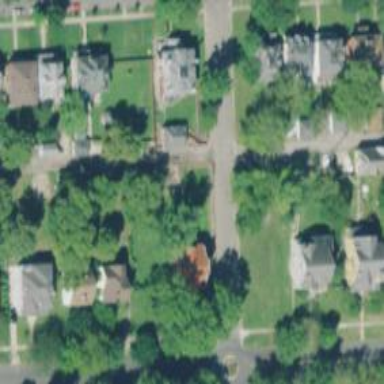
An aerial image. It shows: Alley classified as service road.